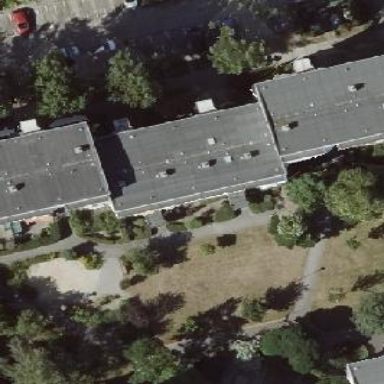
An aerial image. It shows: Building with apartments and flat roof.